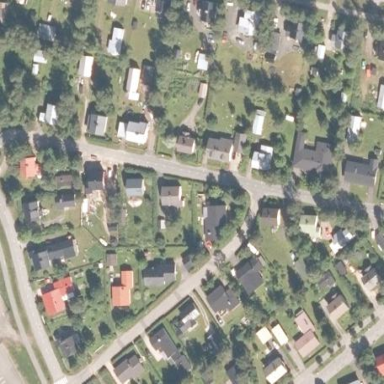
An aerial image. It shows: Residential area with roads.